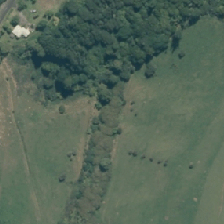
Land cover: deciduous_hardwood